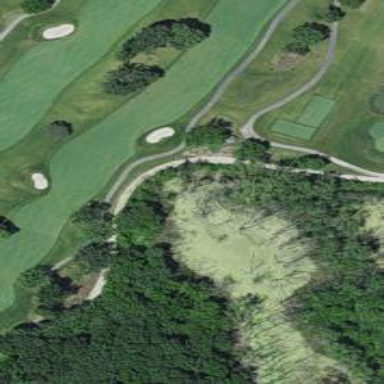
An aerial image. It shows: Well-maintained grassy area designated for golfing. It is mown fairway used for the sport of golf.